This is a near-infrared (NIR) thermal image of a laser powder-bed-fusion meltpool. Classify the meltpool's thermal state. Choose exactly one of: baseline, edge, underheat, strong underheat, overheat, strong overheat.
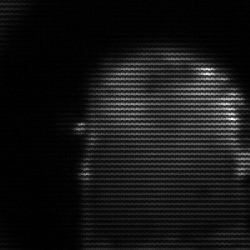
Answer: baseline